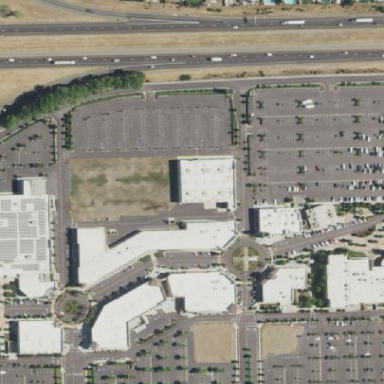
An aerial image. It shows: Retail area.